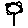
Label: flower